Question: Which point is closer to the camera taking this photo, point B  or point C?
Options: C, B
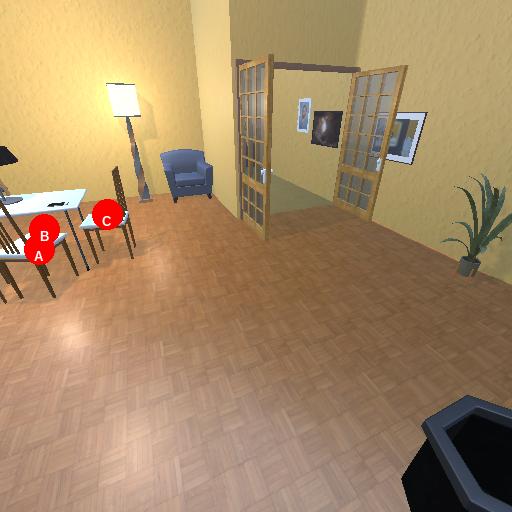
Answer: C